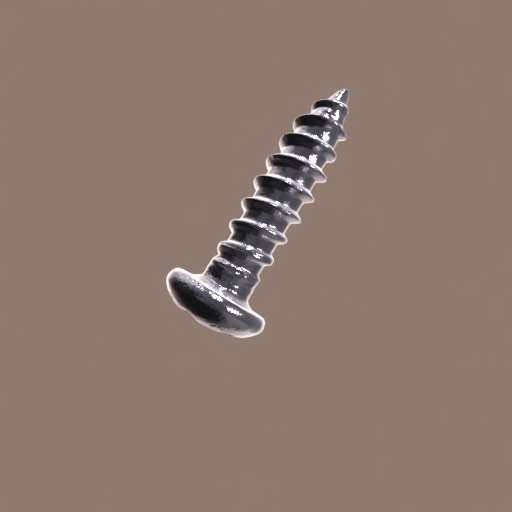
Label: screw